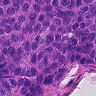
Metastatic tissue present: yes